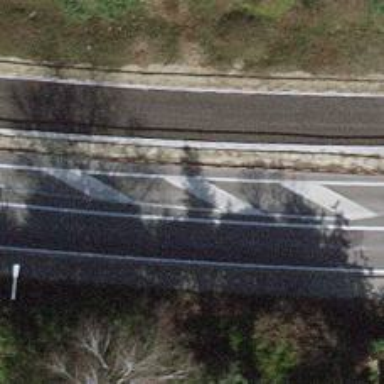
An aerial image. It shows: Primary highway with asphalt surface. There is cycle track on the left side.